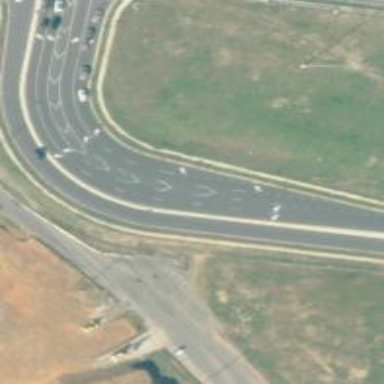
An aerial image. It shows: Trunk link highway.